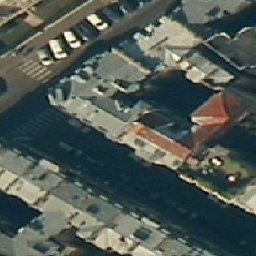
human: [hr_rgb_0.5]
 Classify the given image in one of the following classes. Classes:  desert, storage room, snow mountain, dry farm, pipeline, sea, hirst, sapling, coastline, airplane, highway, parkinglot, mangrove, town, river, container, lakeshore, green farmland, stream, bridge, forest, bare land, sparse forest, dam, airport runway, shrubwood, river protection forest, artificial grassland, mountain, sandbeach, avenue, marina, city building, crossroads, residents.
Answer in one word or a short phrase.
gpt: city building